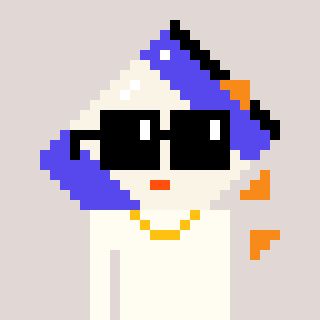
a pixel art character with square black sunglasses, a chips-shaped head and a grayscale-colored body on a warm background